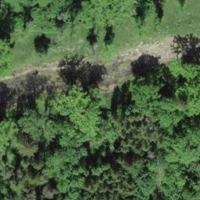
EUNIS habitat code: 44
Species observed at this site:
Tussilago farfara